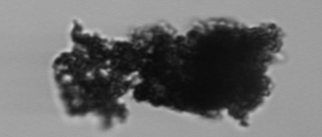
Label: detritus